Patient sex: M
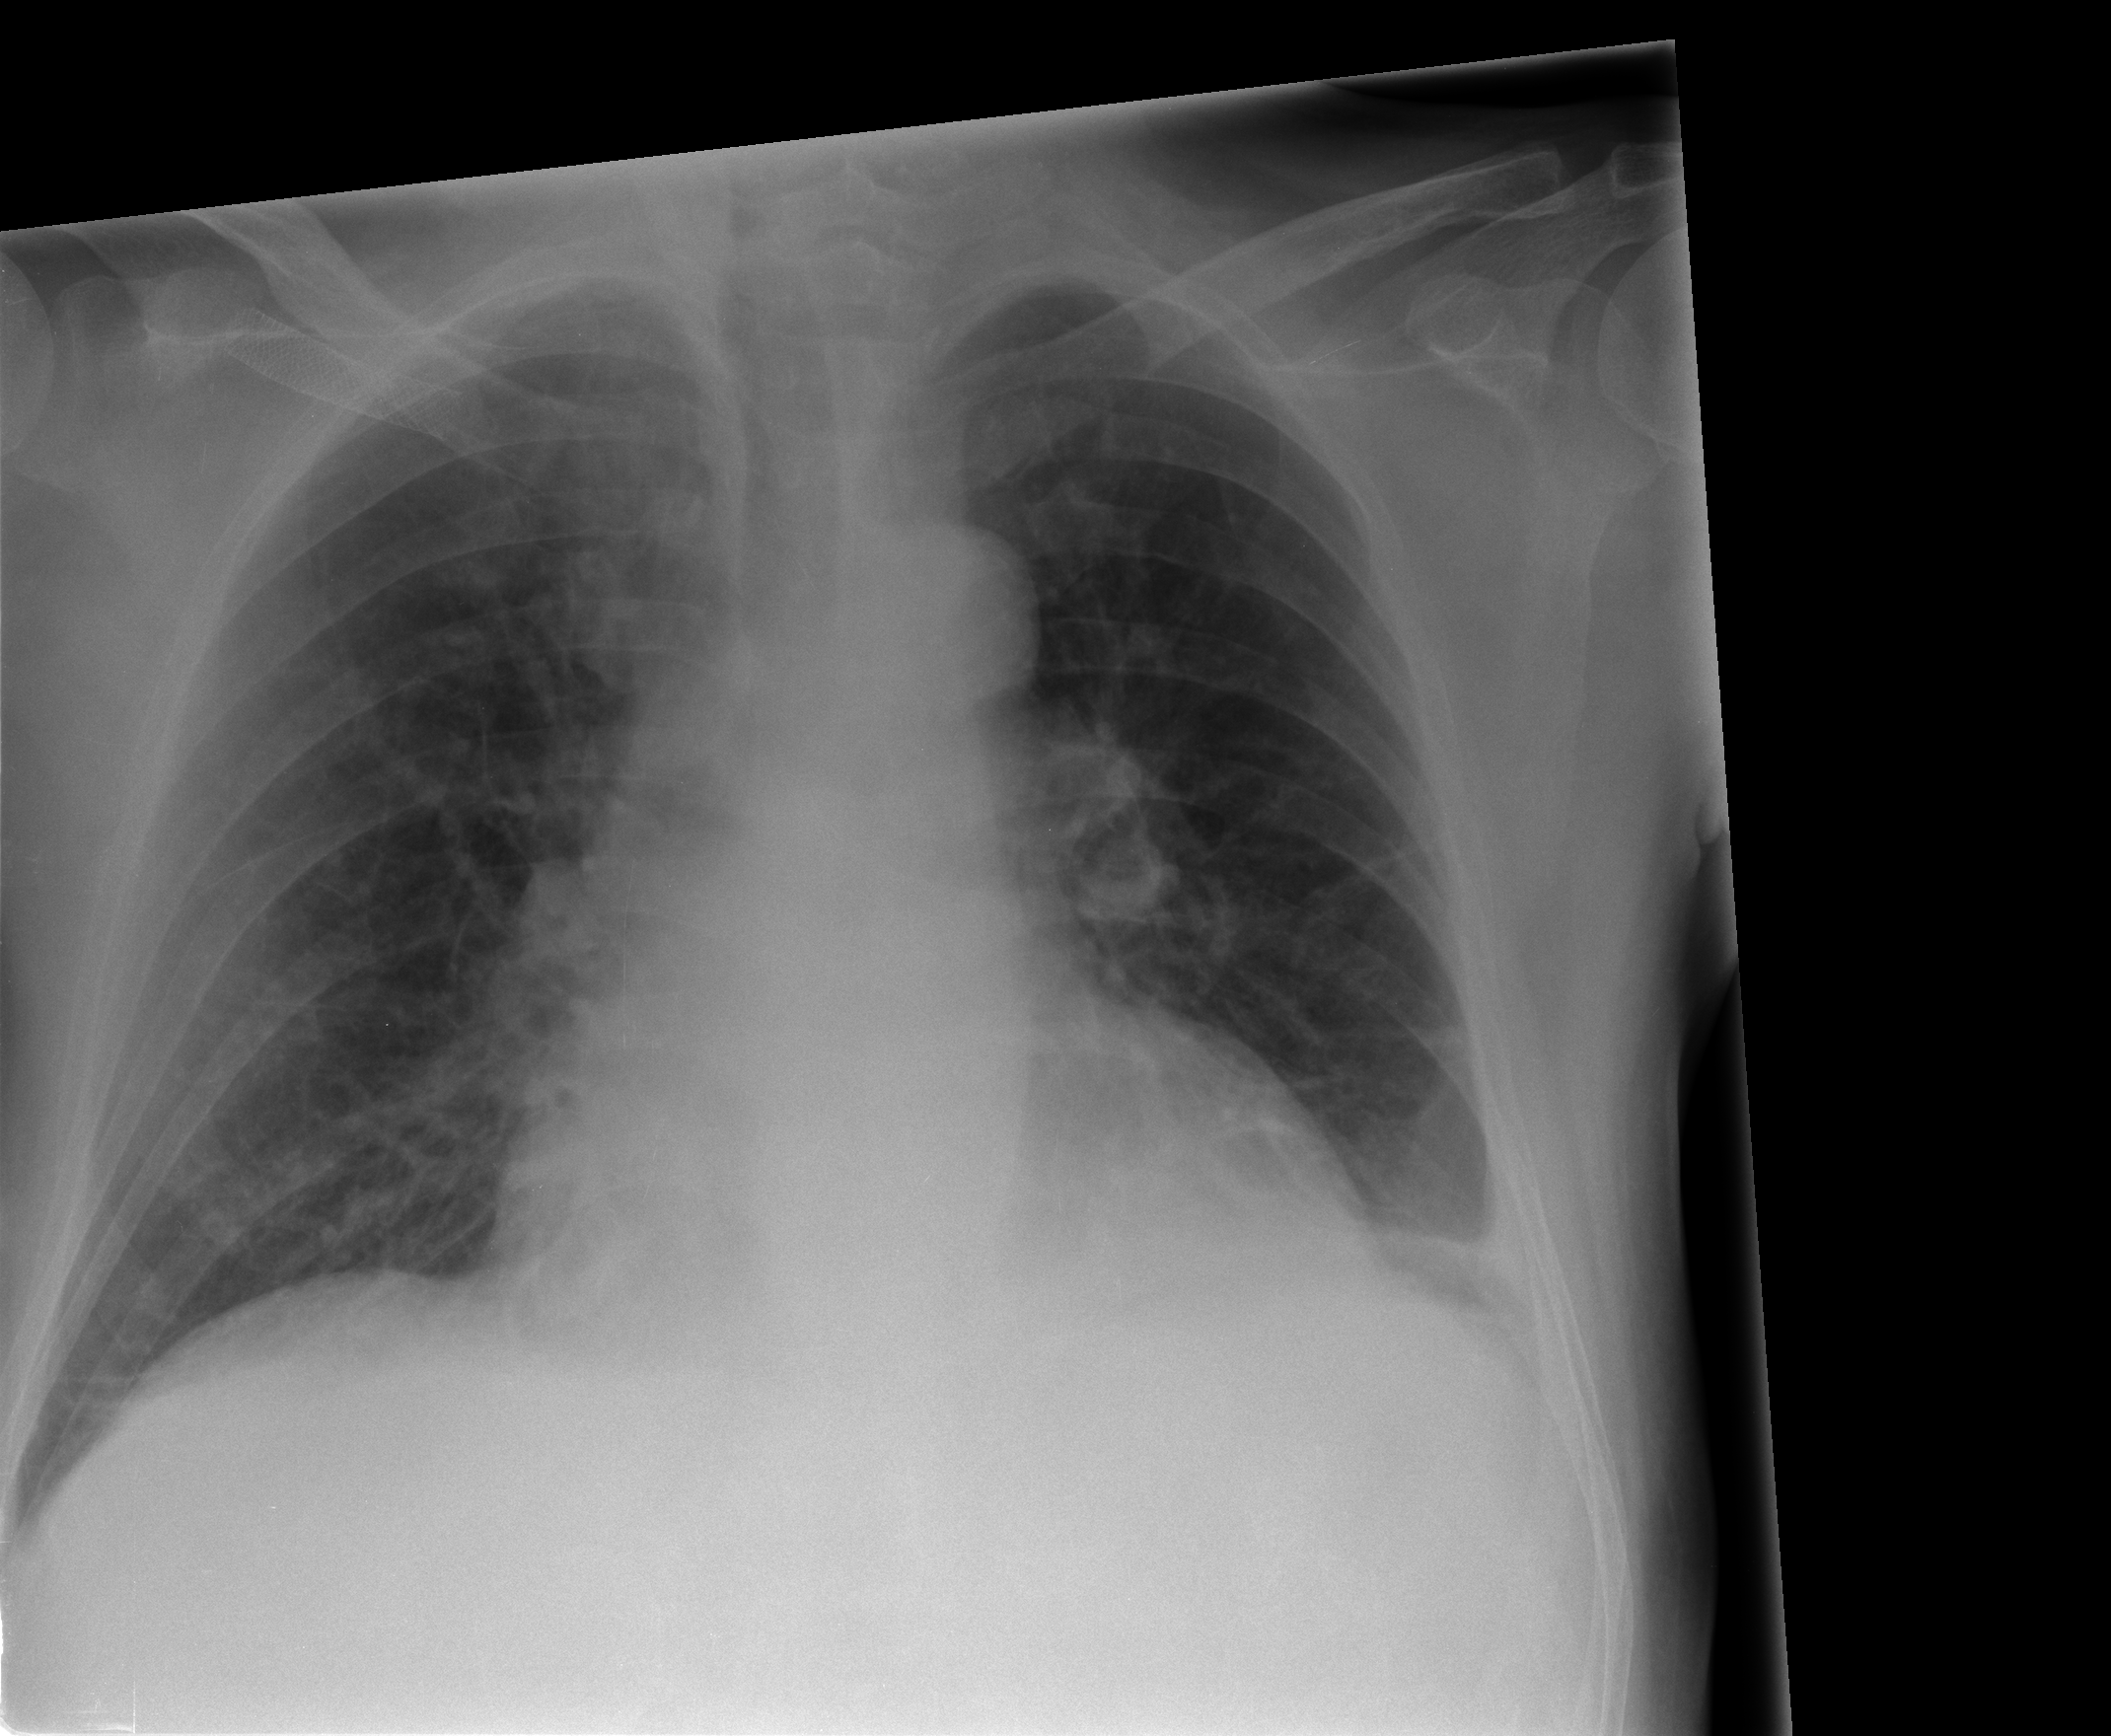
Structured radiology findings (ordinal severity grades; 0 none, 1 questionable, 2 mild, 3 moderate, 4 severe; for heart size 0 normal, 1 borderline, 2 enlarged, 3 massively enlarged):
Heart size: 2
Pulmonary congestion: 0
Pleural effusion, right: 0
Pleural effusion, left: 1
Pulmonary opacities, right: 0
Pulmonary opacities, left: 0
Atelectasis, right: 2
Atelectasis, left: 2